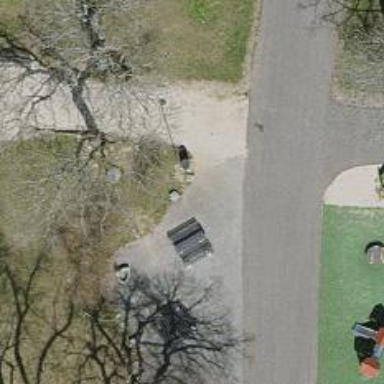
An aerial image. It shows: Picnic table located in leisure land area.